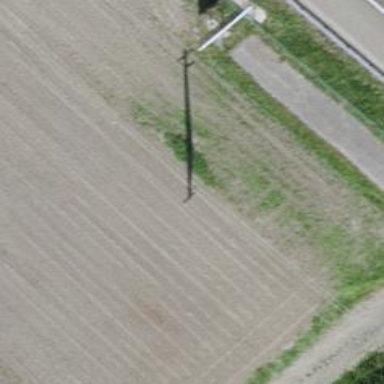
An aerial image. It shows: Power line is depicted.